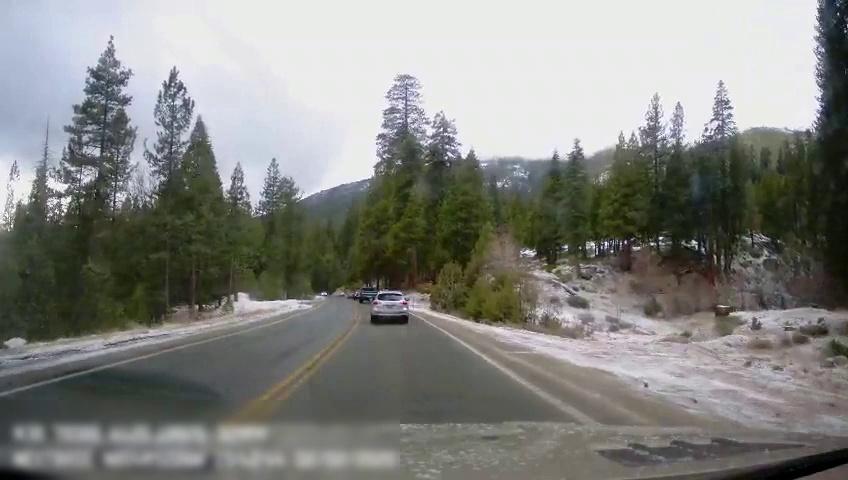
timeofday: Day
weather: Cloudy
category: Drivable Space
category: Vehicles | Car
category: Vehicles | Truck
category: Vehicles | Car
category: Lanes | Current Lane
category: Lanes | Current Lane
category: Lanes | Opposite Lane
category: Lanes | Opposite Lane